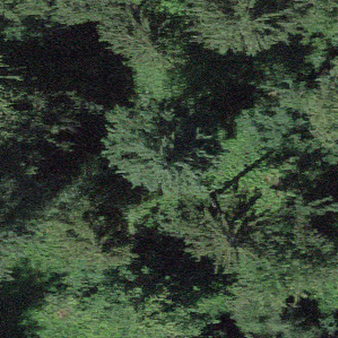
Label: other